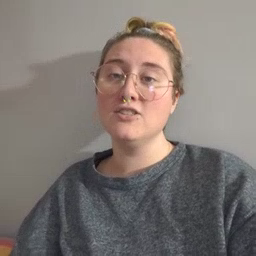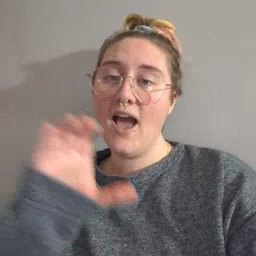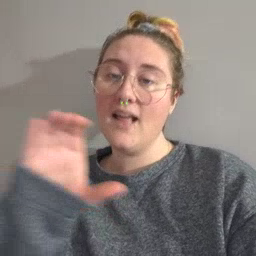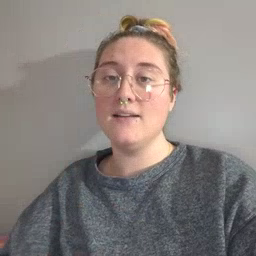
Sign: chocolate